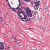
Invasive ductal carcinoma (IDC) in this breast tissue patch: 0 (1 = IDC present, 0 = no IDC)